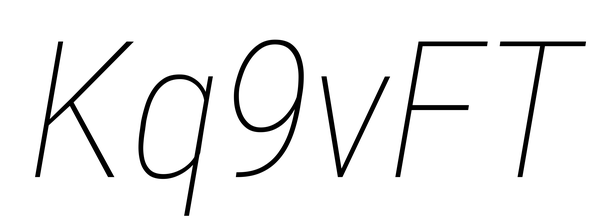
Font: Roboto-Italic_Condensed_Thin_Italic